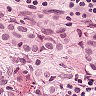
Metastatic tissue present: yes